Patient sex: M
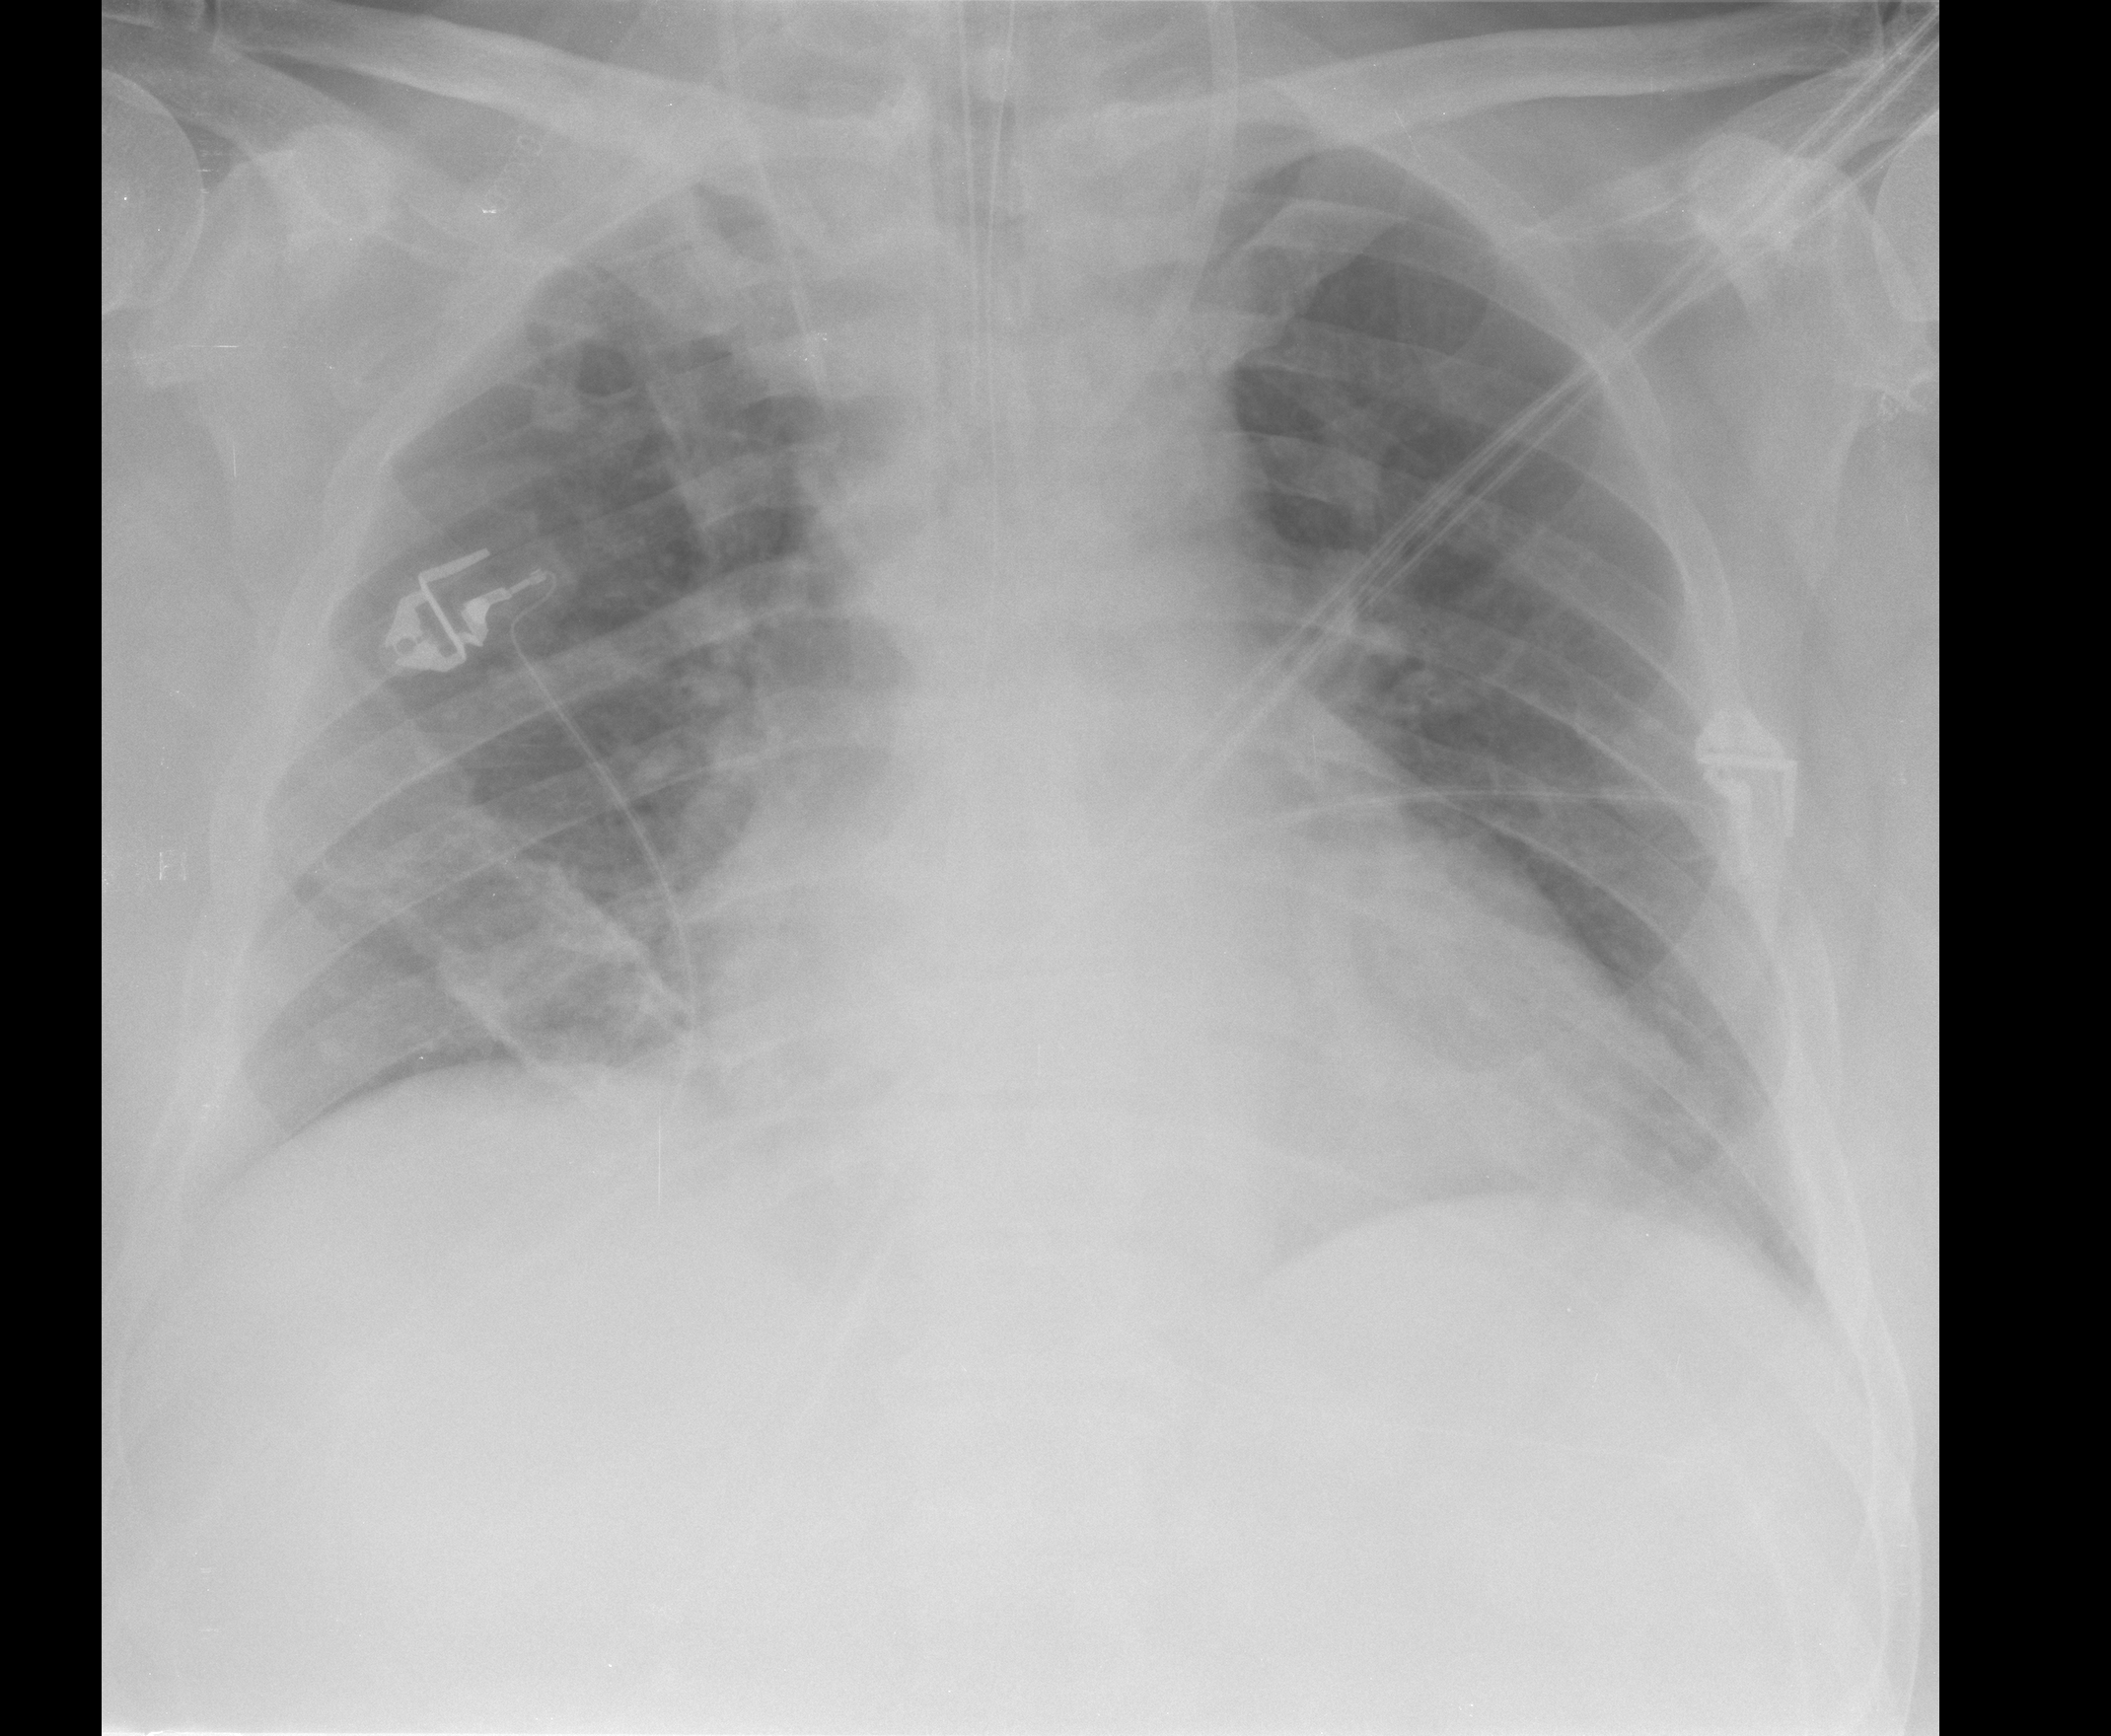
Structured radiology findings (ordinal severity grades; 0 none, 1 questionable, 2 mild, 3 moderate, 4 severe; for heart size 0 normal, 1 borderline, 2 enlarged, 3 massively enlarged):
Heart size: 2
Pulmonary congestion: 2
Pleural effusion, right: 1
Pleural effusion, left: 1
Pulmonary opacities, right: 1
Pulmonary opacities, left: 0
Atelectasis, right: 1
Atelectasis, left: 1